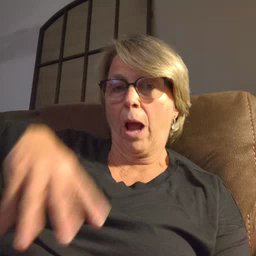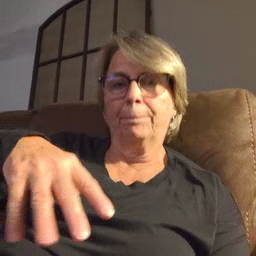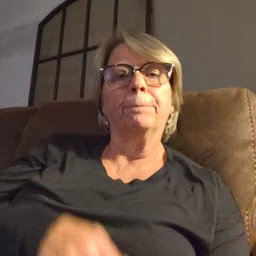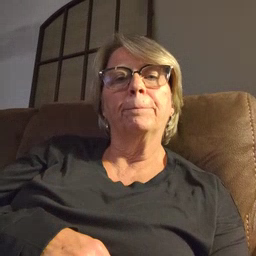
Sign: drop